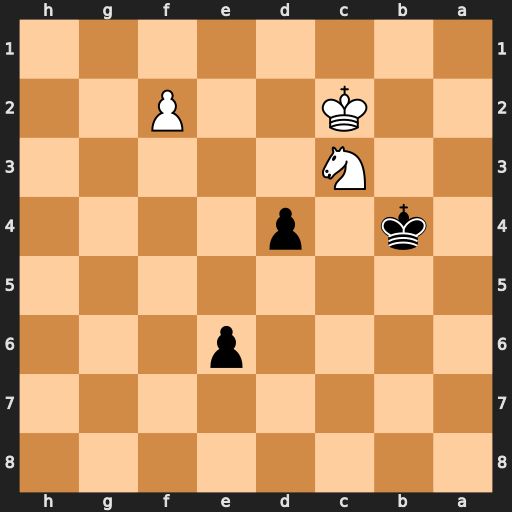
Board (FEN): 8/8/4p3/8/1k1p4/2N5/2K2P2/8
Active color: b
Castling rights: -
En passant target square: -
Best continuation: dxc3 f4 Kc4